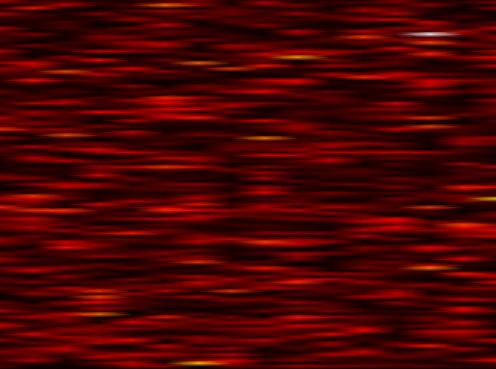
Label: OFDM